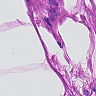
Metastatic tissue present: no